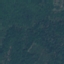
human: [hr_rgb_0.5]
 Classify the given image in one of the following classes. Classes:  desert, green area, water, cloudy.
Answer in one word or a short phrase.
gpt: green area